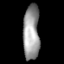
Tissue: lung
Cell type: Epithelial cells
Senescence score: 0.08352
Nuclear area (px): 879
Mean DAPI intensity: 154.18